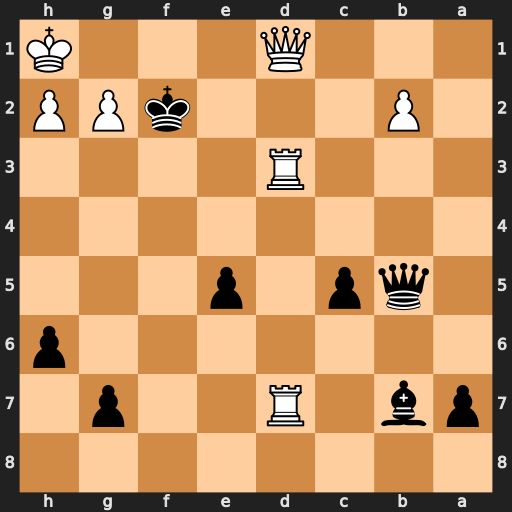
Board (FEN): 8/pb1R2p1/7p/1qp1p3/8/3R4/1P3kPP/3Q3K
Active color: b
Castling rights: -
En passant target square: -
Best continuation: Bxg2#